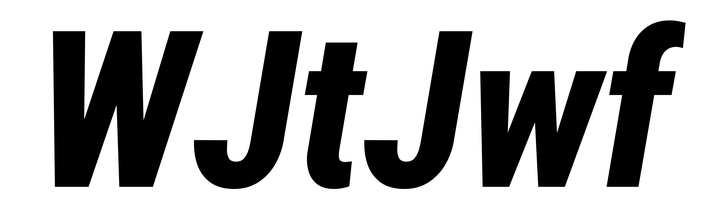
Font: Roboto-Italic_Condensed_ExtraBold_Italic